Interaction volume radius: 10 \u00c5
Interaction volume height: 45 \u00c5
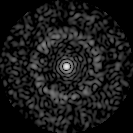
Disorder parameter: 0.8385